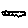
Label: cloud